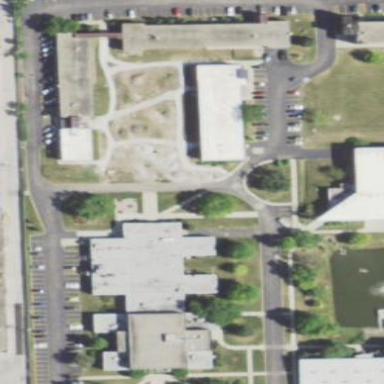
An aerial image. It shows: College building.